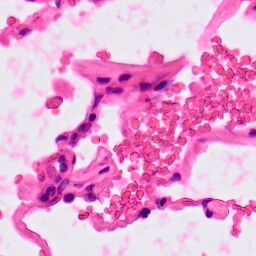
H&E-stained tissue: Lung